Interaction volume radius: 5 \u00c5
Interaction volume height: 10 \u00c5
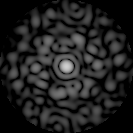
Disorder parameter: 0.89